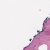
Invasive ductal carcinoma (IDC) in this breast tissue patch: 0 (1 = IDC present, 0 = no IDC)